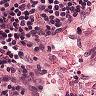
Metastatic tissue present: no